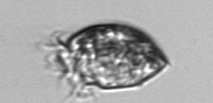
Label: Strombidium_morphotype1